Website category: sports
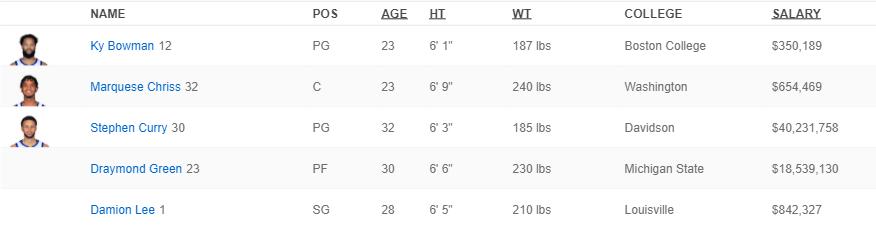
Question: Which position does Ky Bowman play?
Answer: PG

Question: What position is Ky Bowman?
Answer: PG

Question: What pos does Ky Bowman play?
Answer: PG

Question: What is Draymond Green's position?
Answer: PF

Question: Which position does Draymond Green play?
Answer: PF

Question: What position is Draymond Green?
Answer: PF

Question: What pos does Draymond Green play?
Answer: PF

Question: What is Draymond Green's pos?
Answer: PF

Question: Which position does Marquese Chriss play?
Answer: C

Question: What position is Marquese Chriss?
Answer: C

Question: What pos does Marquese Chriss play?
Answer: C

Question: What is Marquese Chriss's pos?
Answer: C

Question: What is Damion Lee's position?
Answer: SG

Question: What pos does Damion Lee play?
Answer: SG

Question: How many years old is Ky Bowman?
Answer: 23

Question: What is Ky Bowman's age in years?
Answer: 23

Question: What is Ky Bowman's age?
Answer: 23

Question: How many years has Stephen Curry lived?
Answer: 32

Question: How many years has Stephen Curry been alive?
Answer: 32

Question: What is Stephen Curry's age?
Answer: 32

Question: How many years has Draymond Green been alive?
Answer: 30

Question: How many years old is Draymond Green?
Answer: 30

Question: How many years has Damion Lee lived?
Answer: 28

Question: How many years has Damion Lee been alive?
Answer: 28

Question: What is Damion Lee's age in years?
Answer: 28

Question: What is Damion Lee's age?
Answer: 28

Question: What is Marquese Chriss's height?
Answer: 6' 9"

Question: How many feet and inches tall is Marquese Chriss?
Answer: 6' 9"

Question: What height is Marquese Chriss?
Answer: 6' 9"

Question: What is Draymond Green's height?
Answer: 6' 6"

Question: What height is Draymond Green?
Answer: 6' 6"

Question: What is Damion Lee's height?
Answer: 6' 5"

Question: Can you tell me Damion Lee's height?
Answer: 6' 5"

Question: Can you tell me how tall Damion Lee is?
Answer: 6' 5"

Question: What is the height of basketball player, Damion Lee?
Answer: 6' 5"

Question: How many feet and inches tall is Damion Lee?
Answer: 6' 5"

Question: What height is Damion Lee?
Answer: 6' 5"

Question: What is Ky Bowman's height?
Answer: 6' 1"

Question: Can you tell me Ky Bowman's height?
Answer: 6' 1"

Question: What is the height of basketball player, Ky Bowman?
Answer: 6' 1"

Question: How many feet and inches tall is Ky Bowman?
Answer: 6' 1"

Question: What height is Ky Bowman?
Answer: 6' 1"

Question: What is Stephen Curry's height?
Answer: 6' 3"

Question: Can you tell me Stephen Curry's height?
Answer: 6' 3"

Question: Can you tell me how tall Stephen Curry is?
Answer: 6' 3"

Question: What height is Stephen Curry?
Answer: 6' 3"

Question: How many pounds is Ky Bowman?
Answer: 187 lbs

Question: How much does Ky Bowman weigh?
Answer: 187 lbs

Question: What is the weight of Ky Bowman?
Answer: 187 lbs

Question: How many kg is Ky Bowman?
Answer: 187 lbs

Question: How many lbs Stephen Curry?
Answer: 185 lbs

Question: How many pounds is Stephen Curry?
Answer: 185 lbs

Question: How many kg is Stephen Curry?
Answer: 185 lbs

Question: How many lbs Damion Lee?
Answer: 210 lbs

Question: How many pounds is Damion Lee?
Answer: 210 lbs

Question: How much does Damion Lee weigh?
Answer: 210 lbs

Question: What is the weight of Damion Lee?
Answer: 210 lbs

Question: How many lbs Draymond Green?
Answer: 230 lbs

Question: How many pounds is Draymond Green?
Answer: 230 lbs

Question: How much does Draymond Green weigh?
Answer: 230 lbs

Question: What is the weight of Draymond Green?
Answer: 230 lbs

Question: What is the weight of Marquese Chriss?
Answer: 240 lbs

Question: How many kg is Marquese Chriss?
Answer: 240 lbs

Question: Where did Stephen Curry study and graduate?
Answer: Davidson